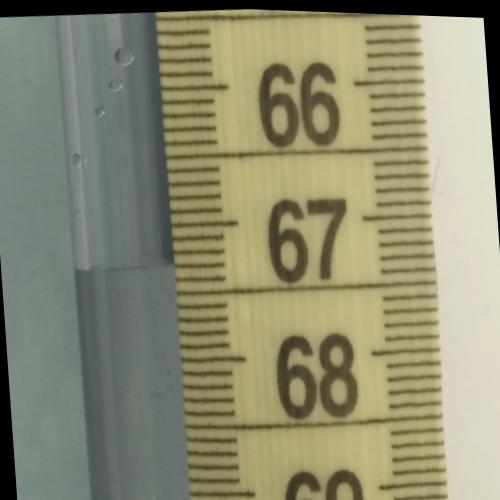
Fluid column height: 67.3 cm